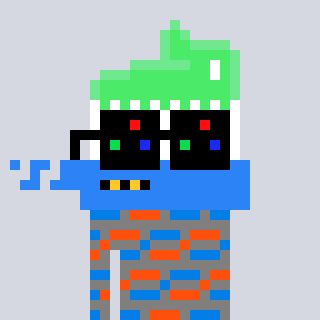
a pixel art character with square black sunglasses, a toothbrush-shaped head and a bluegrey-colored body on a cool background